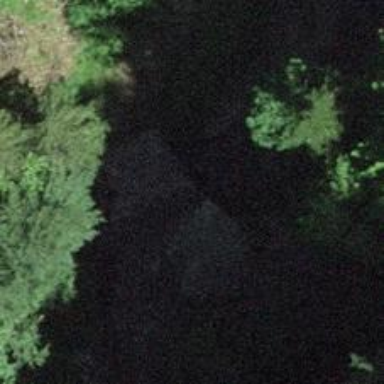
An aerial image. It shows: Culvert tunnel.